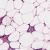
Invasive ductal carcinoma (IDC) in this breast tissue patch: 1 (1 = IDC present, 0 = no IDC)